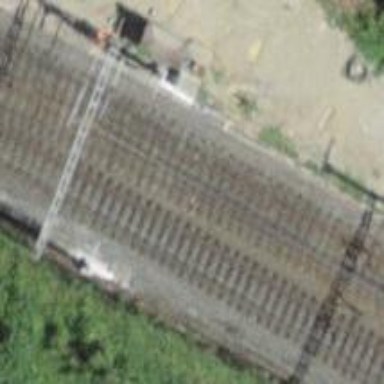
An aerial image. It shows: Railway siding with one electrified track and contact line.